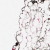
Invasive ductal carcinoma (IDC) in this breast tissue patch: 0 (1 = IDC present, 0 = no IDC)